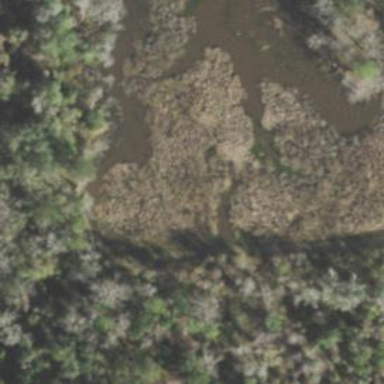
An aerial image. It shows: Beautiful wet meadow natural wetland.